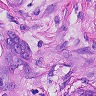
Metastatic tissue present: yes